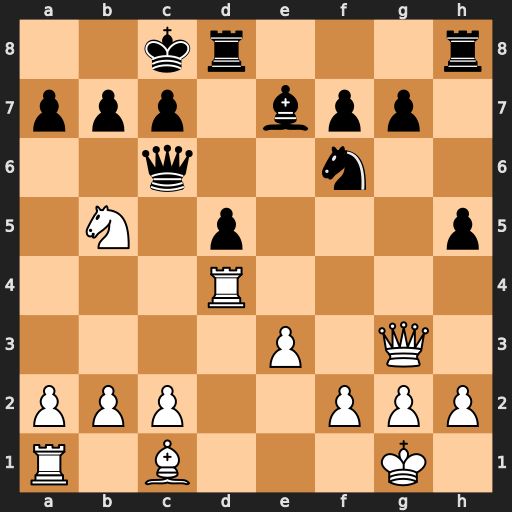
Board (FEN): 2kr3r/ppp1bpp1/2q2n2/1N1p3p/3R4/4P1Q1/PPP2PPP/R1B3K1
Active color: w
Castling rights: -
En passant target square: -
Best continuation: Nxa7+ Kd7 Nxc6